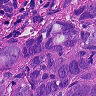
Metastatic tissue present: yes